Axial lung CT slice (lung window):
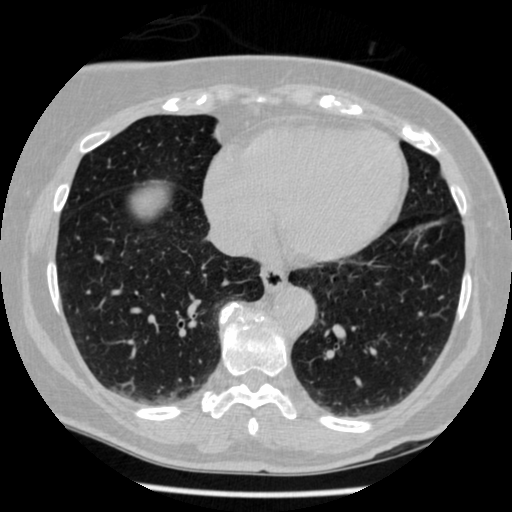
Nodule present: no